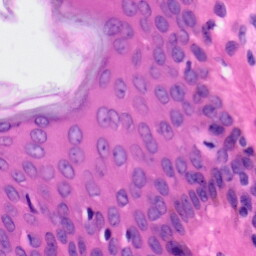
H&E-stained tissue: Skin